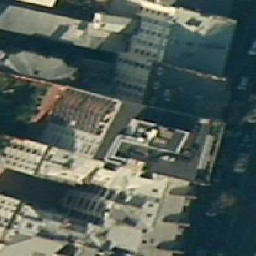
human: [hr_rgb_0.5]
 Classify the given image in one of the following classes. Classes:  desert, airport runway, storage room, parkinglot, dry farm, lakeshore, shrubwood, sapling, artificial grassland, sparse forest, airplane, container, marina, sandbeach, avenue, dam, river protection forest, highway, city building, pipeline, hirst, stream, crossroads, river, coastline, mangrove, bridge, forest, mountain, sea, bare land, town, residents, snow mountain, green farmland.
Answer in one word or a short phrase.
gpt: city building